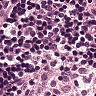
Metastatic tissue present: no